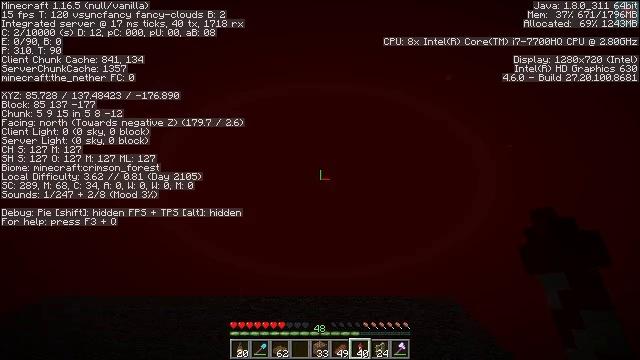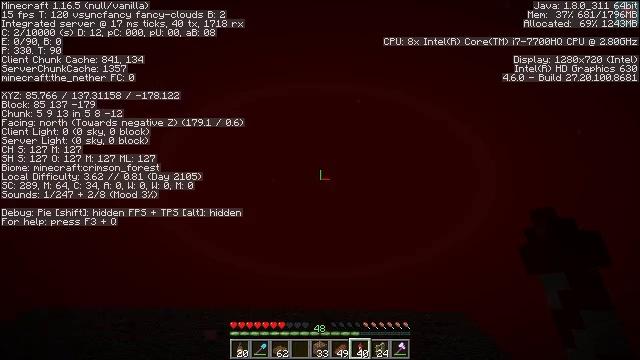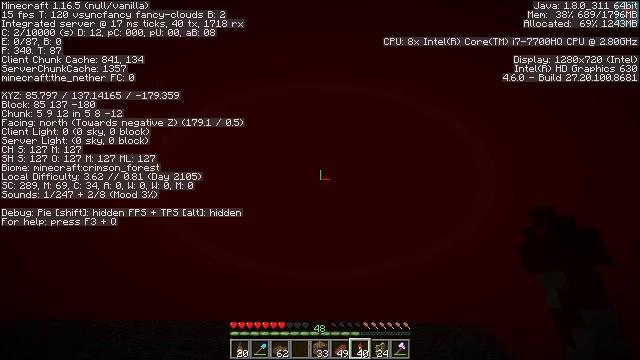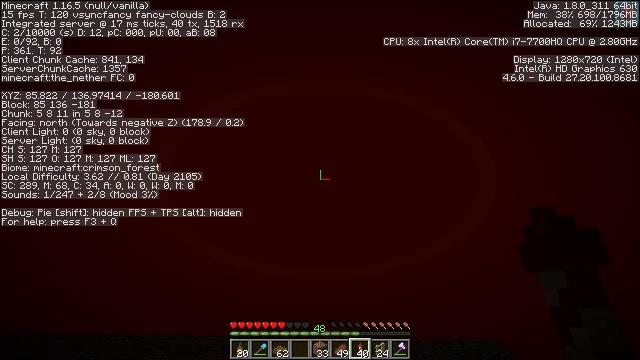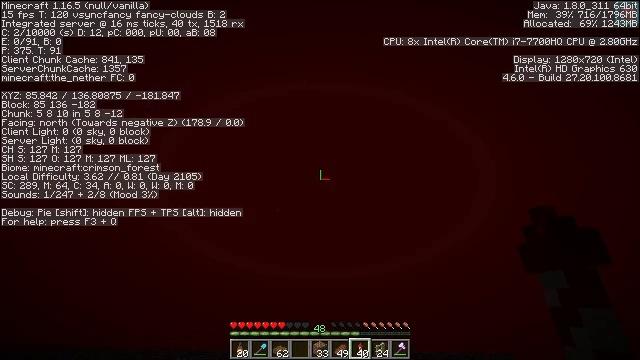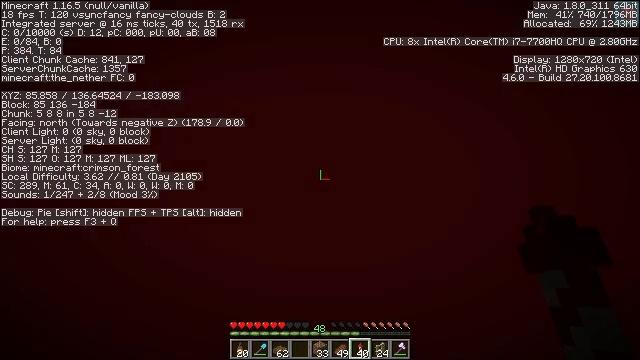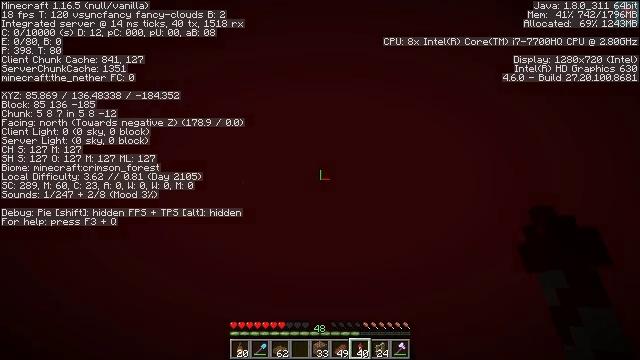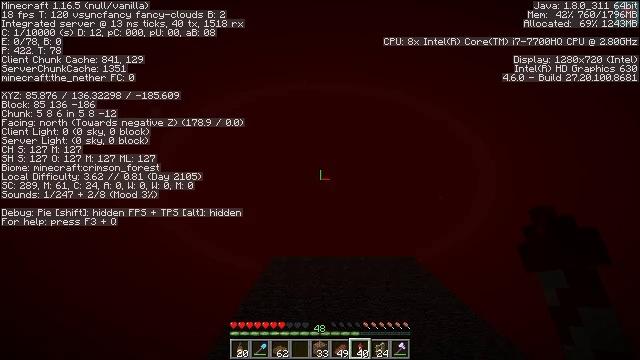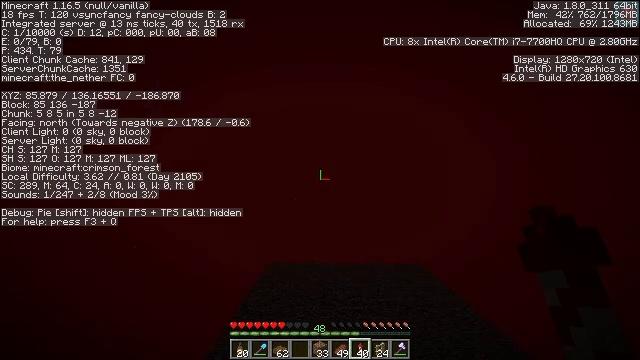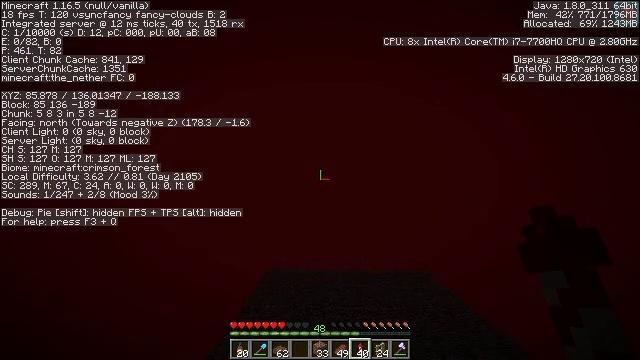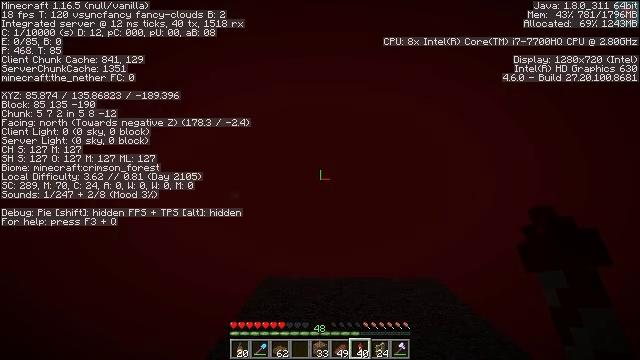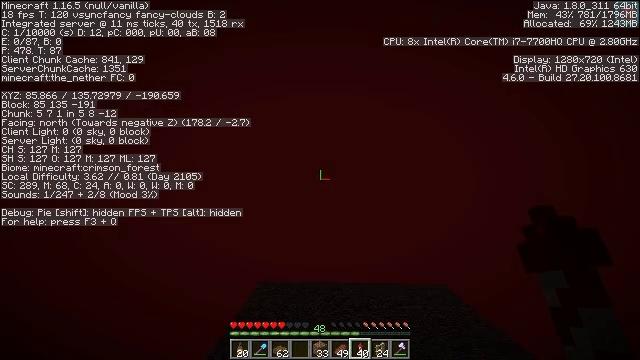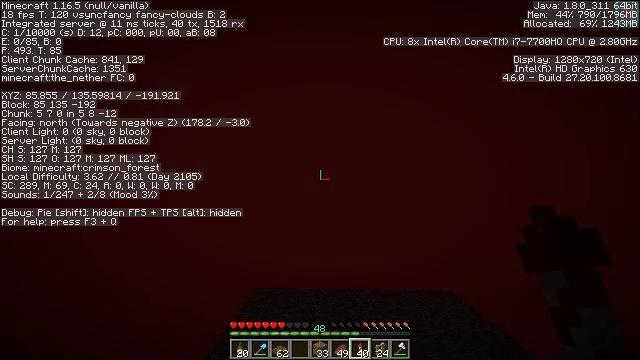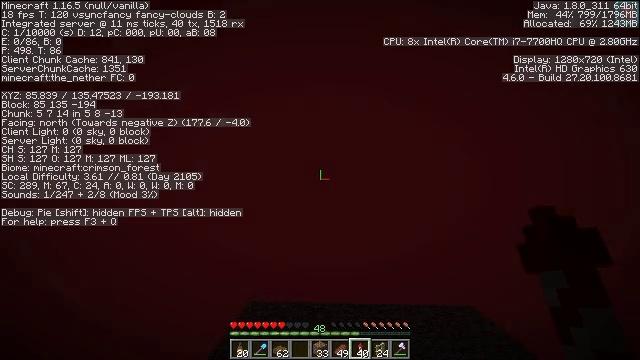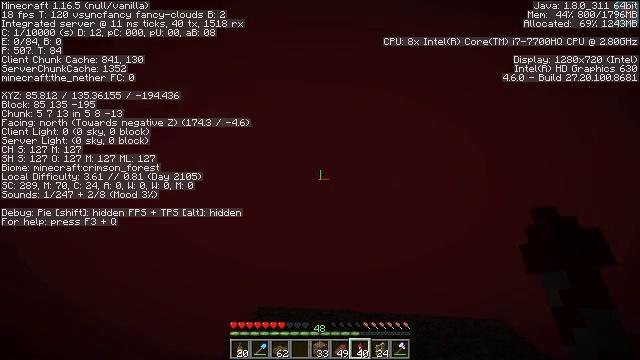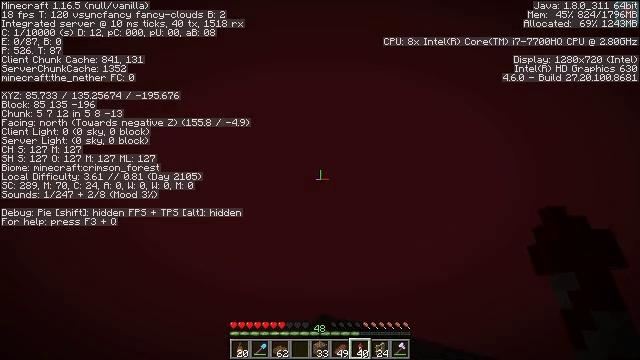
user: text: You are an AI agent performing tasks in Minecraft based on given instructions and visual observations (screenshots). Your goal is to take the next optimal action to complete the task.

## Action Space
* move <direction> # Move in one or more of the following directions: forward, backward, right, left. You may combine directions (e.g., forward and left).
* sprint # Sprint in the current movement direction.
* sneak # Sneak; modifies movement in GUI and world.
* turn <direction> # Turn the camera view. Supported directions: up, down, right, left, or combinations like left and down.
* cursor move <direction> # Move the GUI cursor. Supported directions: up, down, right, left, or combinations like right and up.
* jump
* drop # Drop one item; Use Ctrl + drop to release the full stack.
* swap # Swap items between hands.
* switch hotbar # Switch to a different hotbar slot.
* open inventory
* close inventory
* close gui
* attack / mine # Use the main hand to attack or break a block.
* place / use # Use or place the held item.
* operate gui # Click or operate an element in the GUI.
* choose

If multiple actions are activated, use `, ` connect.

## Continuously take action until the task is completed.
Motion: motion action
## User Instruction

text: Collect the spruce slab.
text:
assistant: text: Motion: turn up
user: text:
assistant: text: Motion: no_op
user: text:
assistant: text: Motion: no_op
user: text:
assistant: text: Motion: no_op
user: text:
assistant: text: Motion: no_op
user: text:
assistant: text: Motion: no_op
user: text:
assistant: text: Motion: no_op
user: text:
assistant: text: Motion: no_op
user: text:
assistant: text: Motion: turn up
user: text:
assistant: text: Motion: no_op
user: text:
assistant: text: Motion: no_op
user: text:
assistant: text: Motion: no_op
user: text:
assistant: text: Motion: turn up
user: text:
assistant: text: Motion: turn left
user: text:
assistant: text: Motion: turn left
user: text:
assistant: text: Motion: turn left
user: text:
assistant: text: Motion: turn left
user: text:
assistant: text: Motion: turn left
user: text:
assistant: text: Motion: turn left and down
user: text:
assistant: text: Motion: turn left and down
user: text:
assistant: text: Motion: turn left and up
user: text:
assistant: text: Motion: turn left and up
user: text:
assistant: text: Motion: no_op
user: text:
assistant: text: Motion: turn right
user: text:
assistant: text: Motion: no_op
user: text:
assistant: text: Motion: turn down
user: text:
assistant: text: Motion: turn left and down
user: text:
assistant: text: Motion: no_op
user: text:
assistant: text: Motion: no_op
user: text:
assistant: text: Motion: turn left